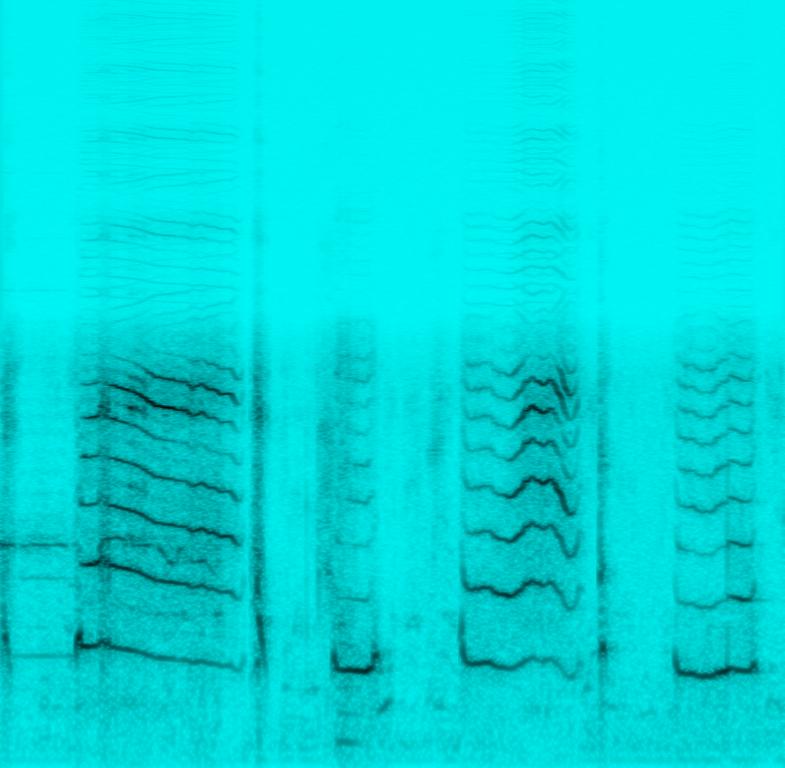
The track is of a baby crying incessantly being consoled by a song being played on a phone. The song is medium tempo with a male singer singing to Bollywood music. The audio quality is extremely poor.